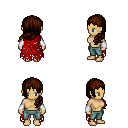
a pixel art fantasy rpg character, female body template, human, tanned skin, red tattered cape, teal pants, brown left-swept hairstyle, white cloth bracers, four views (front, back, left, right), 2x2 character sprite sheet, small pixel art, hard edges, no anti-aliasing